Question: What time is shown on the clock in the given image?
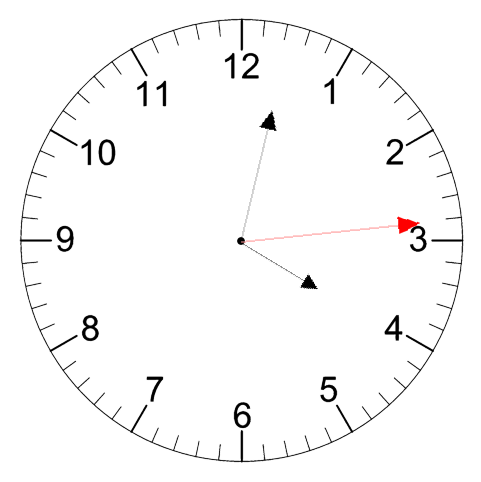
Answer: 04:02:14